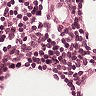
Metastatic tissue present: no